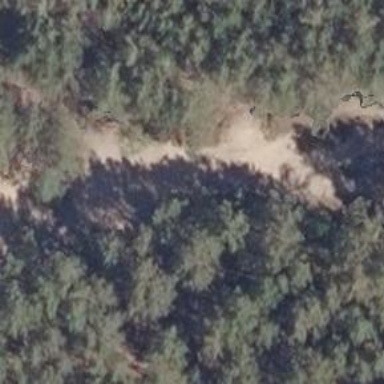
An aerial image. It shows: Sandy track road with grade4 tracktype.